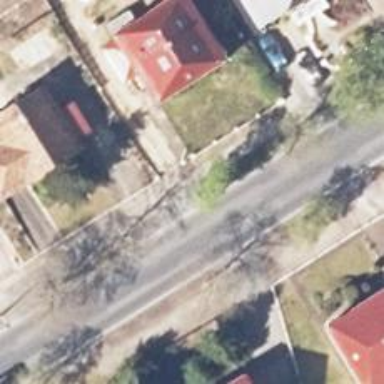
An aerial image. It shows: Footway along the road.